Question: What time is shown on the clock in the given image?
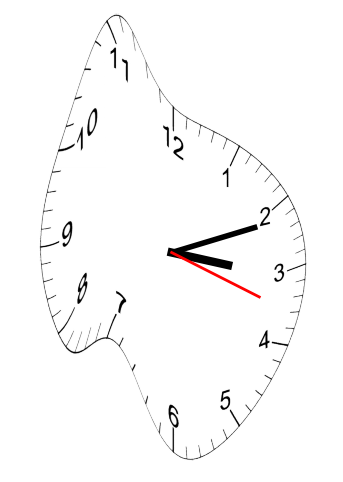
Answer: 03:11:18